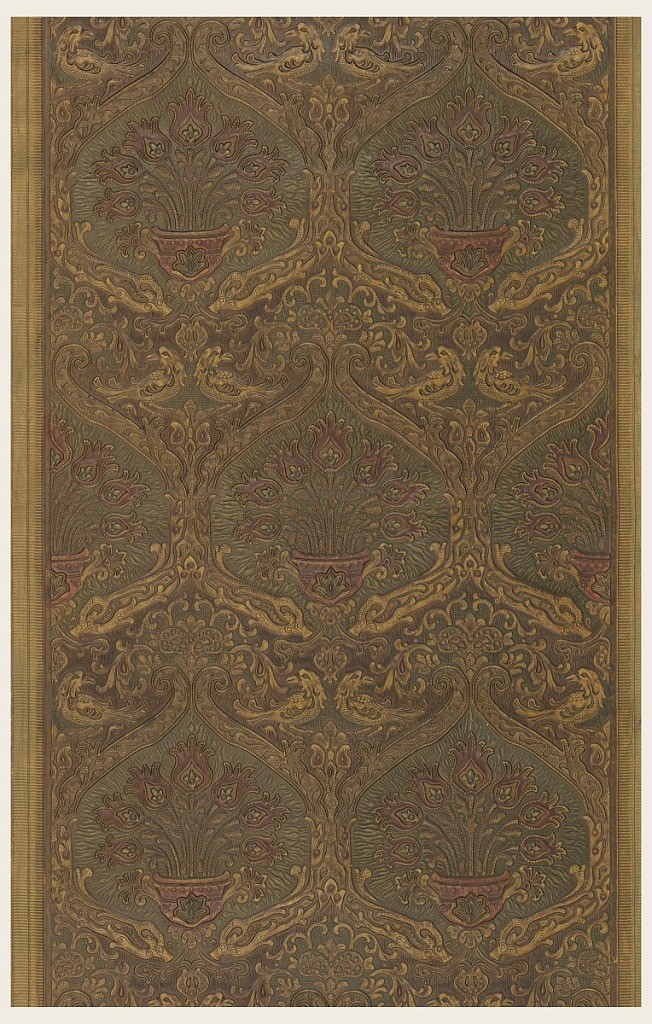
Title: Sidewall
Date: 1875–1900
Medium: Printed paper, embossed, hand-rubbed oil finish
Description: Imitation leather paper containing urn with tulips and birds design.